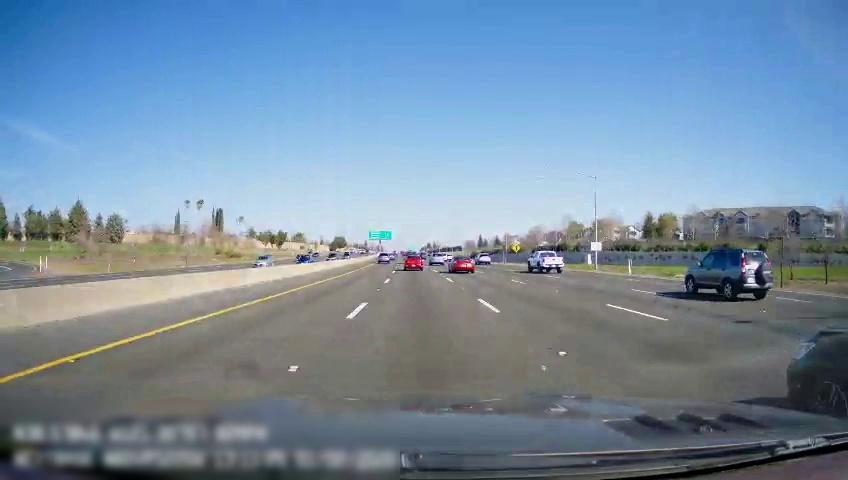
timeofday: Day
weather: Sunny
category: Drivable Space
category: Drivable Space
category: Vehicles | SUV
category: Vehicles | SUV
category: Vehicles | Car
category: Vehicles | Car
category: Vehicles | Car
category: Vehicles | SUV
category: Vehicles | SUV
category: Vehicles | SUV
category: Vehicles | SUV
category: Vehicles | Truck
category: Vehicles | Car
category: Lanes | Alternate Lane
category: Lanes | Current Lane
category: Lanes | Current Lane
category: Lanes | Alternate Lane
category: Lanes | Opposite Lane
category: Lanes | Alternate Lane
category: Lanes | Alternate Lane
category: Traffic | Signs
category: Traffic | Signs